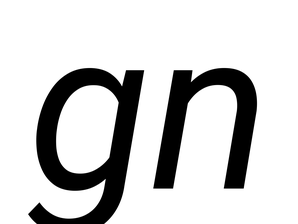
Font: Roboto-Italic_Italic